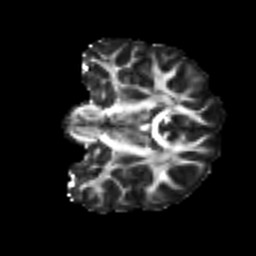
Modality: FA
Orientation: coronal
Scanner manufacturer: siemens
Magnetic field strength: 3 T
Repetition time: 3.6 s
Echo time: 0.092 s